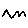
Label: zigzag